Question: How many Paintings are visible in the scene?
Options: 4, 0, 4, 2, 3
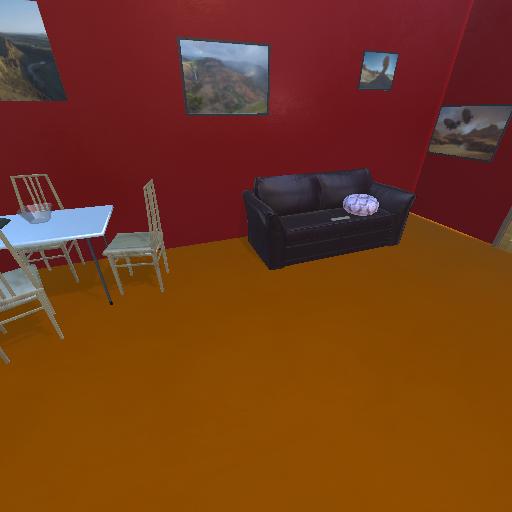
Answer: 4